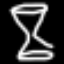
Label: hourglass